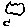
Label: cloud